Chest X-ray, AP view. Patient: 34 years old, sex M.
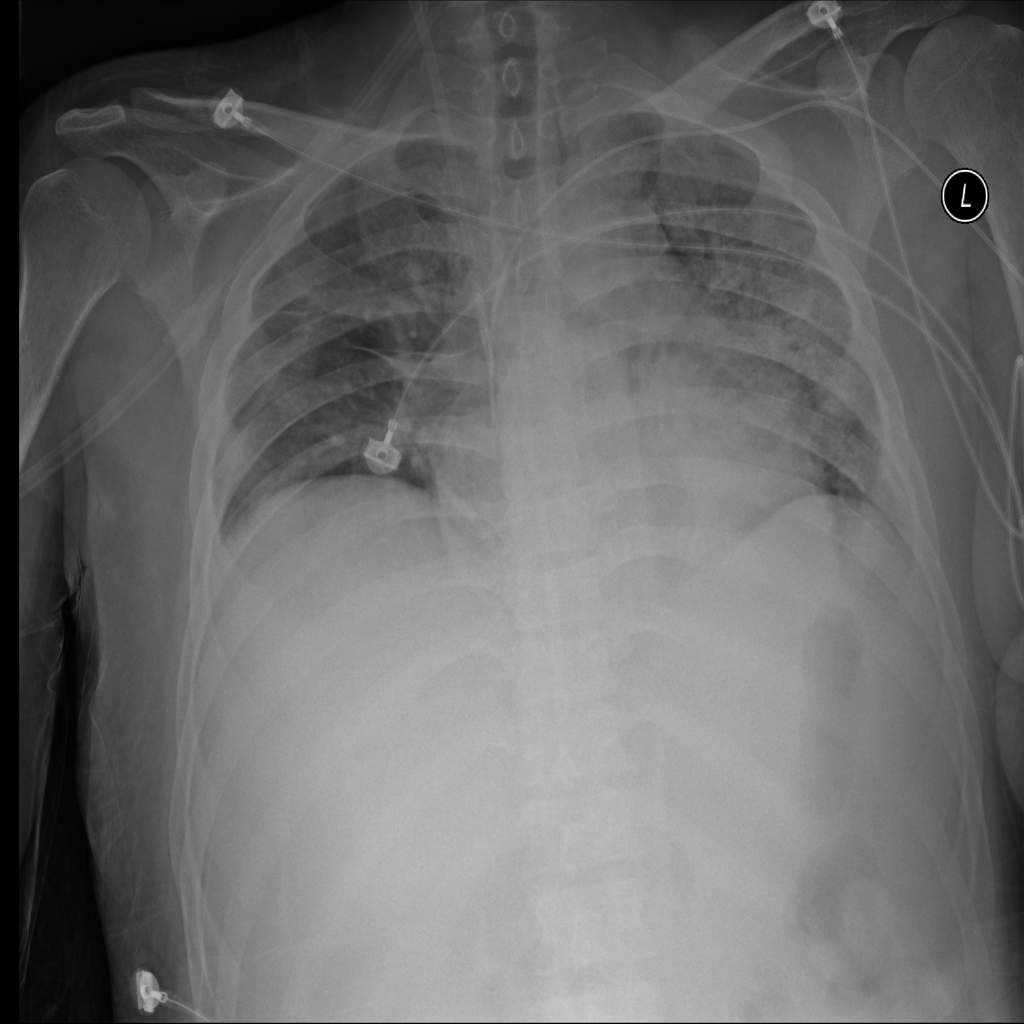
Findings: Infiltration